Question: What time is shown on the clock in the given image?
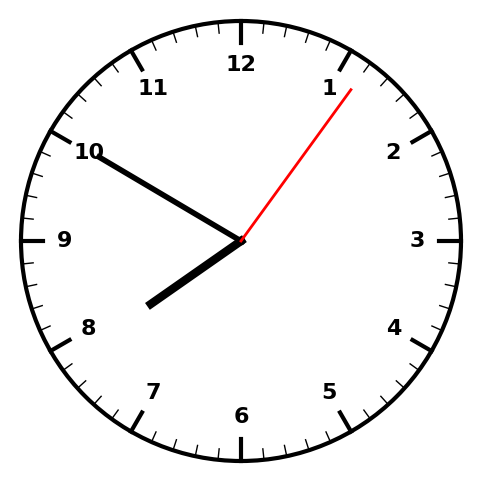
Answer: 07:50:06